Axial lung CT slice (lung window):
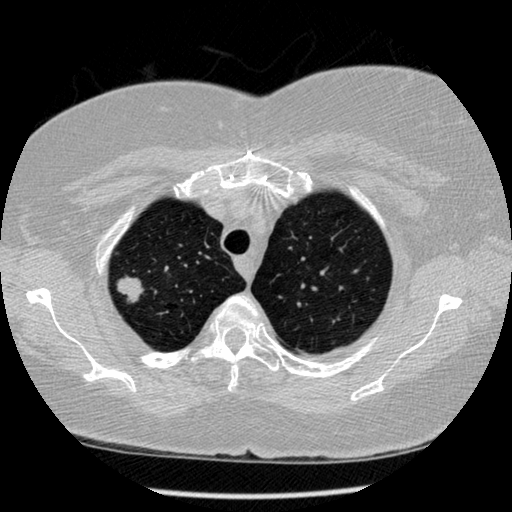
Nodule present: yes
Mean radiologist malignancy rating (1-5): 4.5